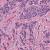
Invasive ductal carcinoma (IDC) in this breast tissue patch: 1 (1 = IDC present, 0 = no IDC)